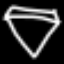
Label: diamond